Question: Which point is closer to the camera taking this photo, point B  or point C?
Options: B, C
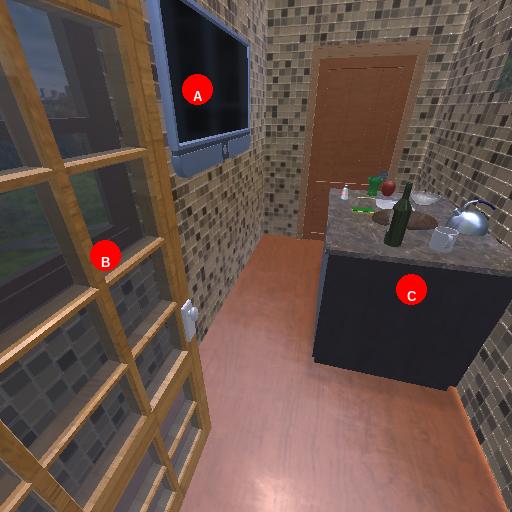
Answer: B